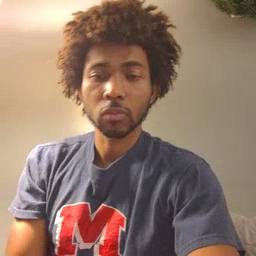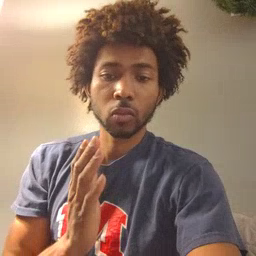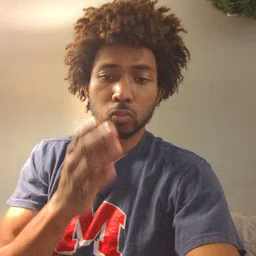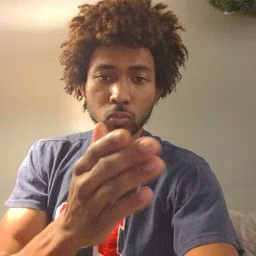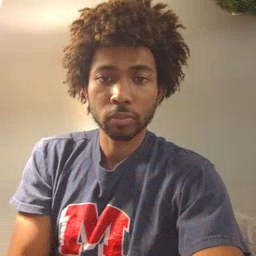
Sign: boat